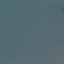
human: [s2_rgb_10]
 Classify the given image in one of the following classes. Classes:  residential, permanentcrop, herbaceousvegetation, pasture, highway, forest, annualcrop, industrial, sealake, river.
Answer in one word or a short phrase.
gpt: SeaLake